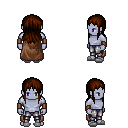
a pixel art fantasy rpg character, male body template, dark elf, purple skin, brown cape, metal pants, brown unkempt hairstyle, leather bracers, white slippers, four views (front, back, left, right), 2x2 character sprite sheet, small pixel art, hard edges, no anti-aliasing